Question: How many overs?
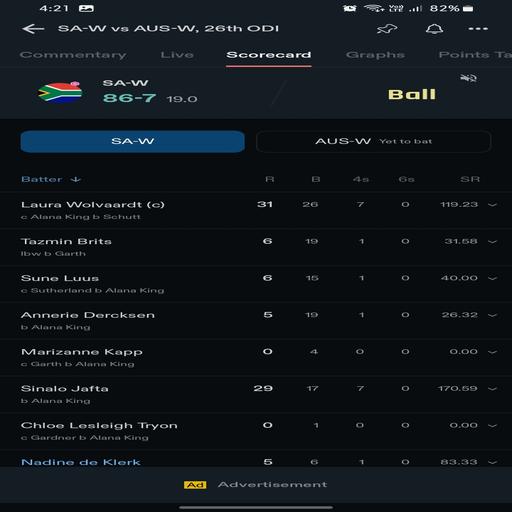
Answer: 19.0 overs